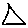
Label: triangle